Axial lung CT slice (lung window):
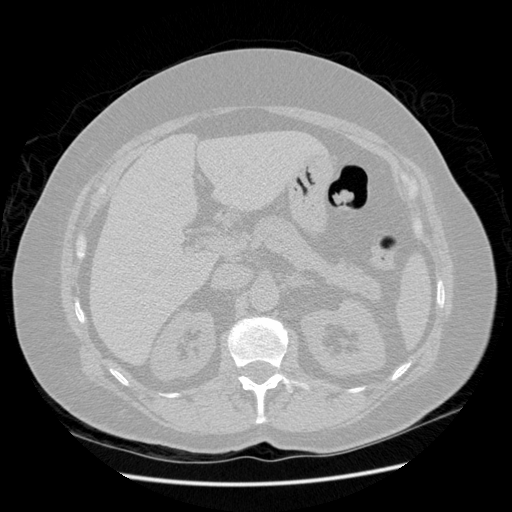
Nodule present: no